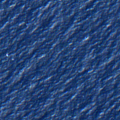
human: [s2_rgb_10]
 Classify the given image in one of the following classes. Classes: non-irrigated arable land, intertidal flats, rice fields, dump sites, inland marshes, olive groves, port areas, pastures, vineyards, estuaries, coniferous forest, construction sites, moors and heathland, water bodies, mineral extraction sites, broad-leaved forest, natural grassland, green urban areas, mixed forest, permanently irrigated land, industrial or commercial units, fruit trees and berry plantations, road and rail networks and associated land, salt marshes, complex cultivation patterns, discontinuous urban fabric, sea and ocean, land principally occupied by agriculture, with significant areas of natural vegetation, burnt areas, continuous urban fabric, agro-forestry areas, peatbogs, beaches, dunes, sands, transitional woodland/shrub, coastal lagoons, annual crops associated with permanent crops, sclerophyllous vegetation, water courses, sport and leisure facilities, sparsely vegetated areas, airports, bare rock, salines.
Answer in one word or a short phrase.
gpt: sea and ocean